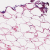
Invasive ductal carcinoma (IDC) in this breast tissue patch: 0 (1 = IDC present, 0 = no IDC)